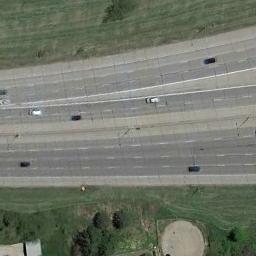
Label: freeway